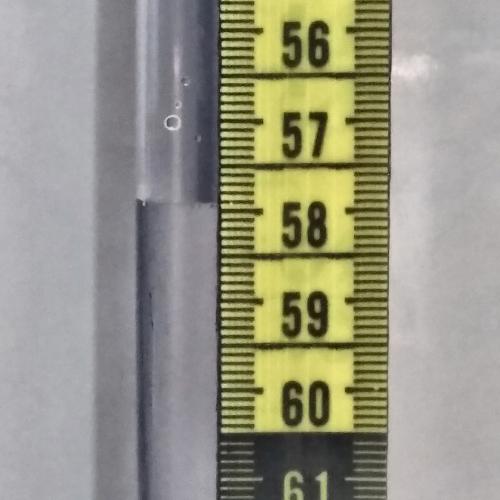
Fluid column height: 57.9 cm